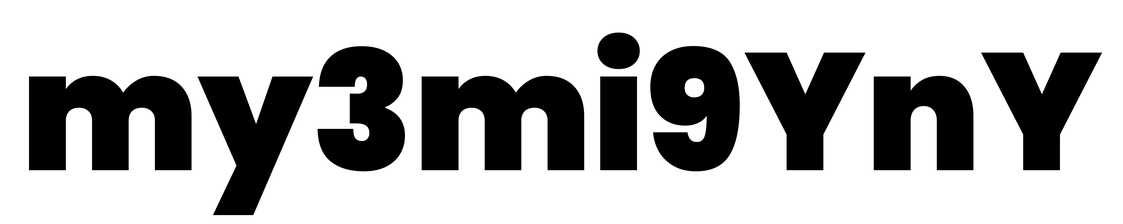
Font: Poppins-Black